Field crop: tomato
Growth stage: 1
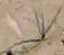
Species: cyperus